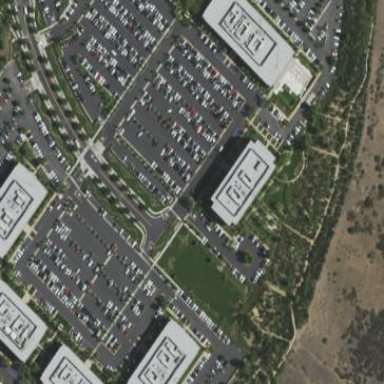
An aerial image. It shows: Commercial area.